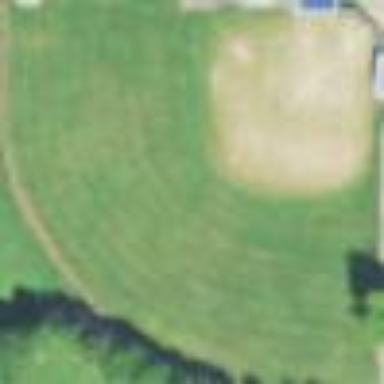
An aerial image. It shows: Baseball pitch with ground surface.